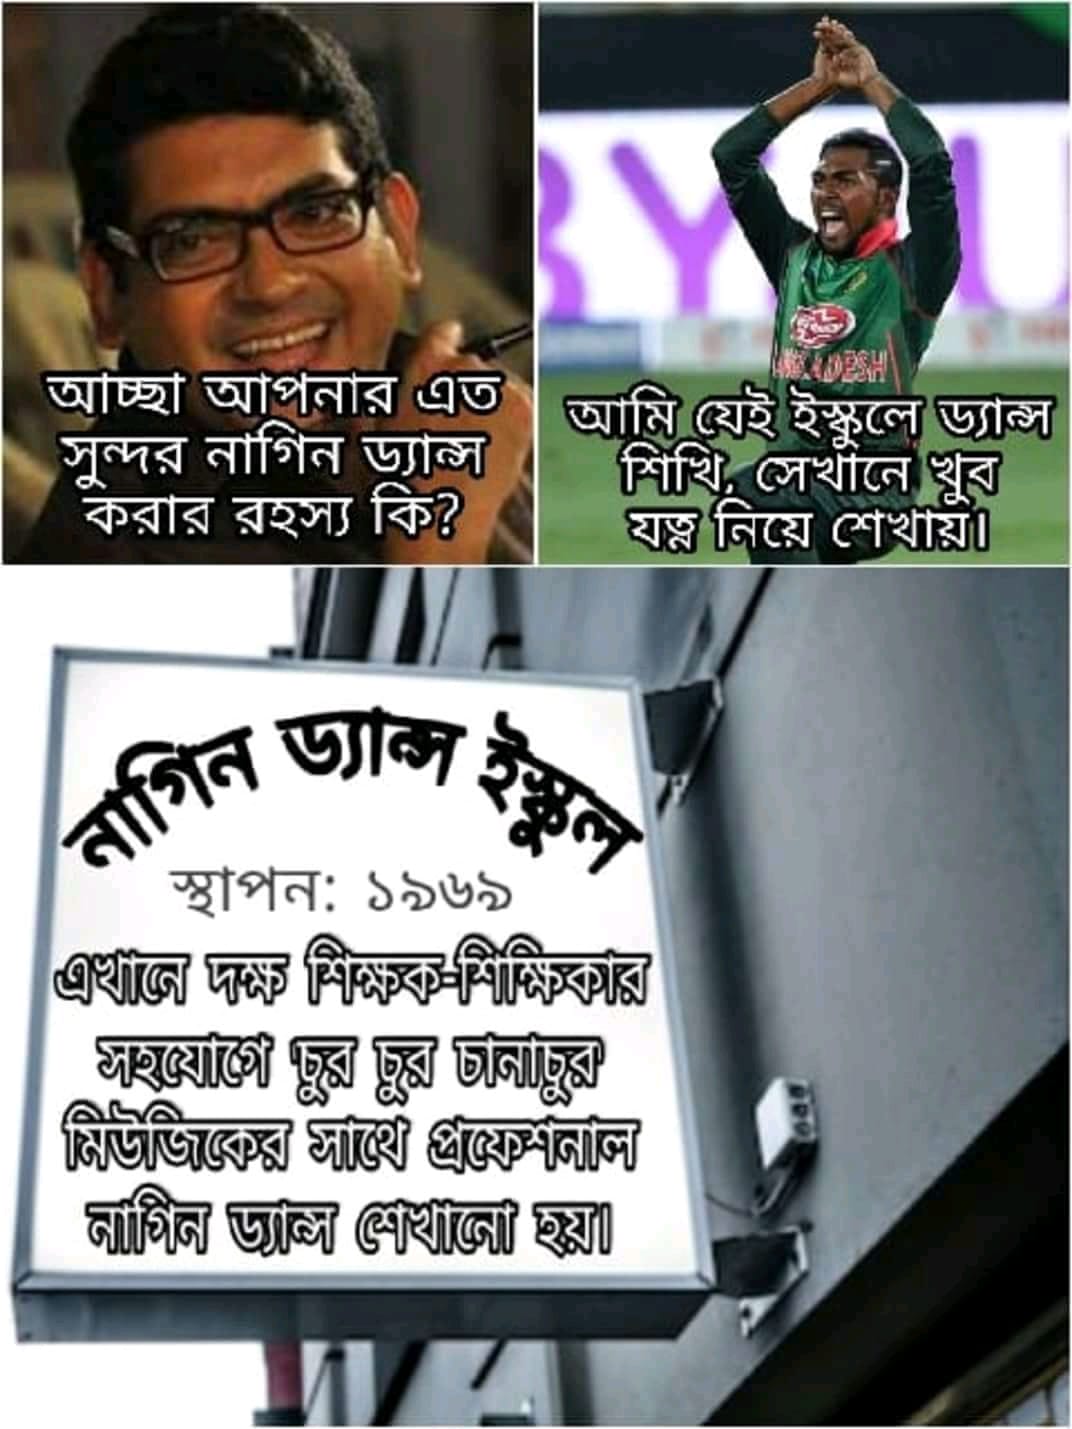
Caption: আচ্ছা আপনার এত সুন্দর নাগিন ড্যান্স করার রহস্য কি ?    আমি যেই ইস্কুলে ড্যান্স শিখি, সেখানে খুব যত্ন নিয়ে শেখায়   ।    নাগিন ড্যান্স ইস্কুল   স্থাপনঃ ১৯৬৯    এখানে দক্ষ শিক্ষক-শিক্ষিকার সহযোগে চুর চুর চানাচুর মিউজিকের সাথে প্রফেশনাল নাগিন ড্যান্স শেখানো হয় ।
Label: hate